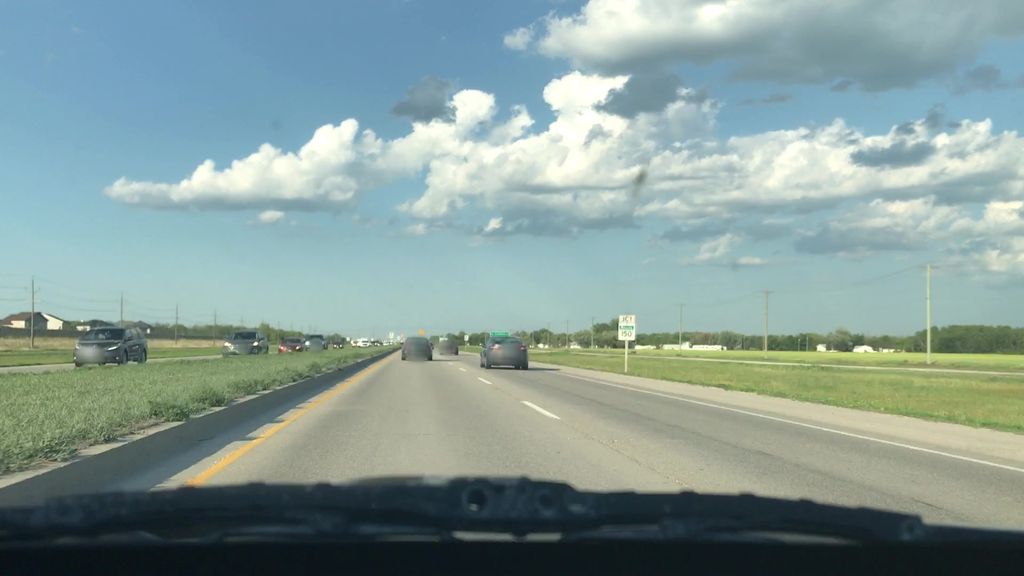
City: winnipeg